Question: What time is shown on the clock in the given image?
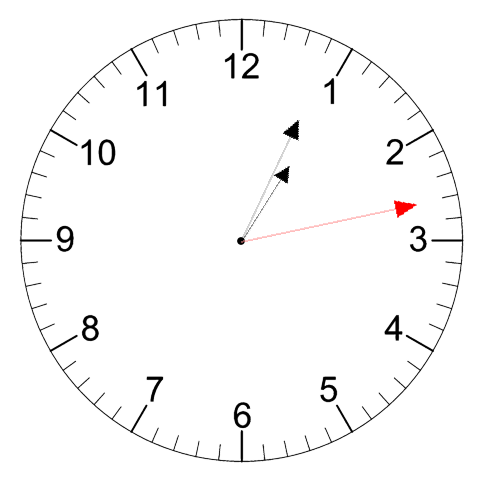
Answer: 01:04:13